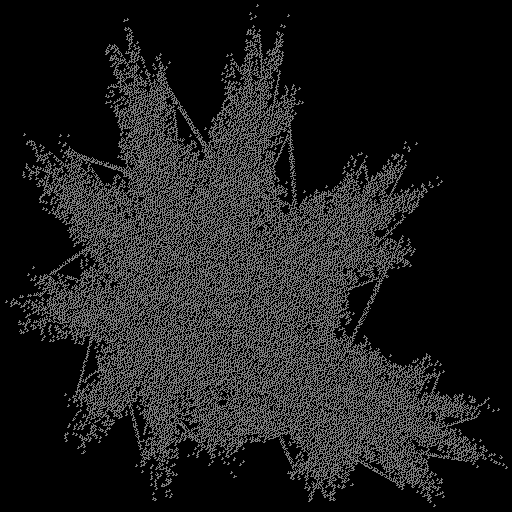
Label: involucre